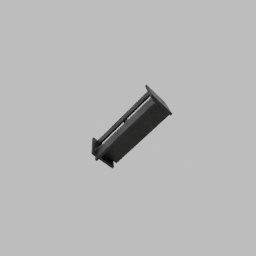
Label: furniture